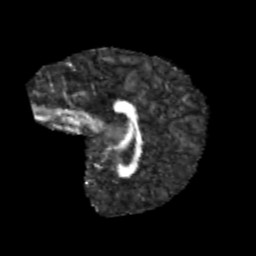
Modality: FA
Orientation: sagittal
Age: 11
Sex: male
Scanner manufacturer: siemens
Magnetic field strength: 3 T
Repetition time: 3.8 s
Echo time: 0.07 s